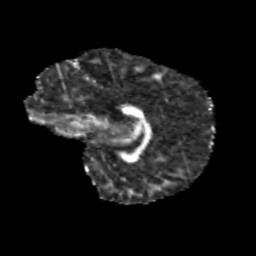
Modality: FA
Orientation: sagittal
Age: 10
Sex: female
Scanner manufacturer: siemens
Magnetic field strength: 3 T
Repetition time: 3.8 s
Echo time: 0.07 s